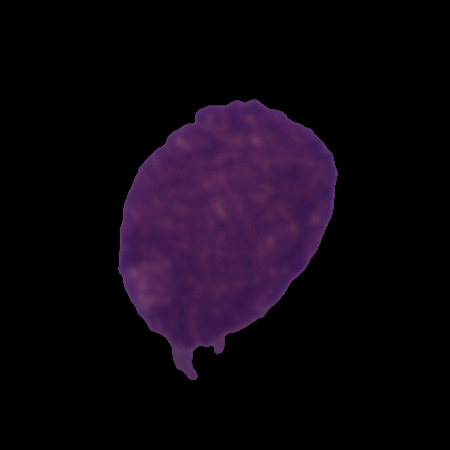
Label: cancer